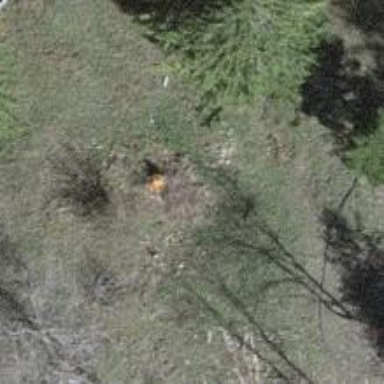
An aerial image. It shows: Evergreen needle-leaved tree typically found in agricultural areas.